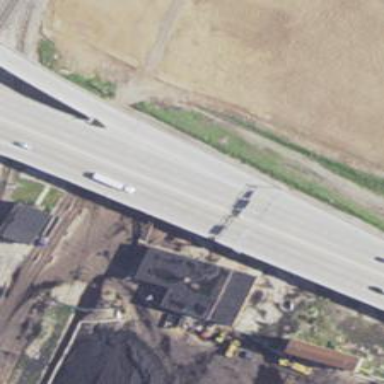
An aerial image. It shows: Primary_link highway crossing bridge.